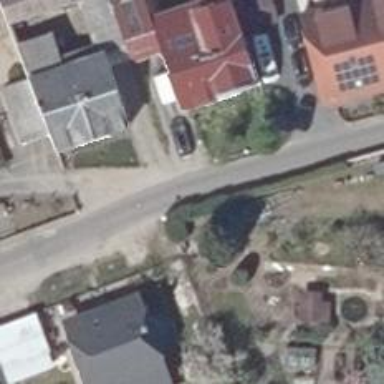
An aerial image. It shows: Residential road with asphalt surface and no sidewalk.